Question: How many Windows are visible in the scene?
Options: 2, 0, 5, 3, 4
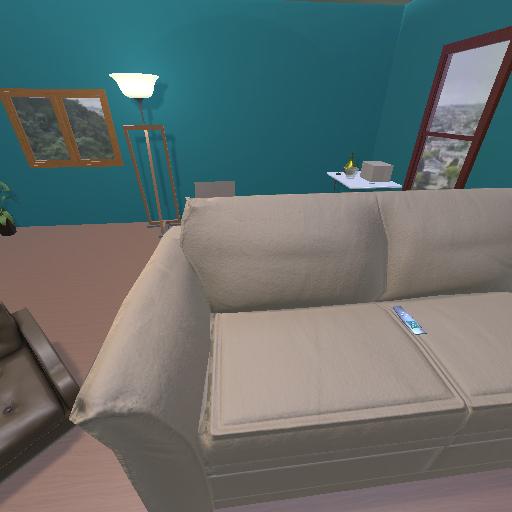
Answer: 2